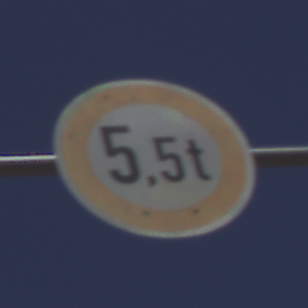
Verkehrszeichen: TatsaechlicheMasse
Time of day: Midday
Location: Outdoor (RoadRail)
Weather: Clear
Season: NotSpecified
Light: Natural